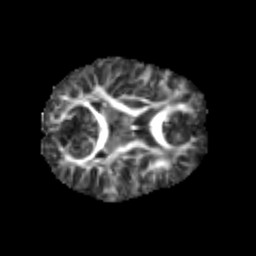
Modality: FA
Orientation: axial
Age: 7
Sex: male
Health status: healthy